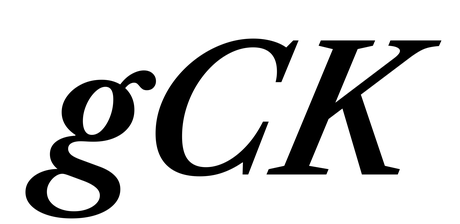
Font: LibreCaslonText-Italic_SemiBold_Italic